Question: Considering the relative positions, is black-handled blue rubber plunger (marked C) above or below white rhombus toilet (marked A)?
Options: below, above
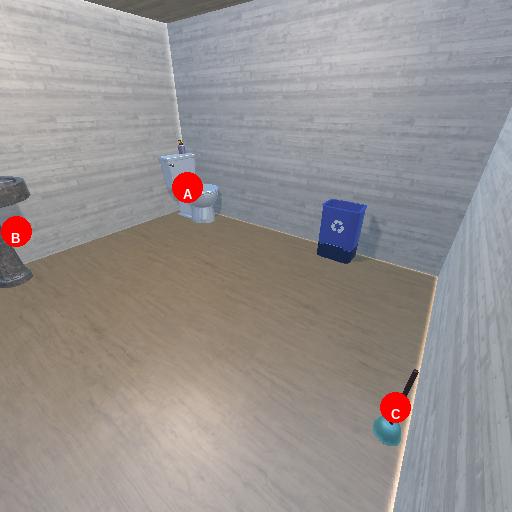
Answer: below